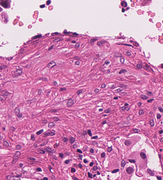
Tumor epithelial tissue: no
Tumor-associated stroma tissue: yes
Normal tissue: no